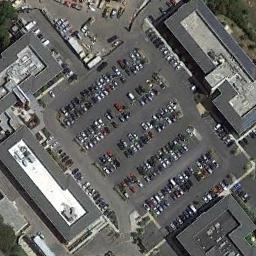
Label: parking_lot